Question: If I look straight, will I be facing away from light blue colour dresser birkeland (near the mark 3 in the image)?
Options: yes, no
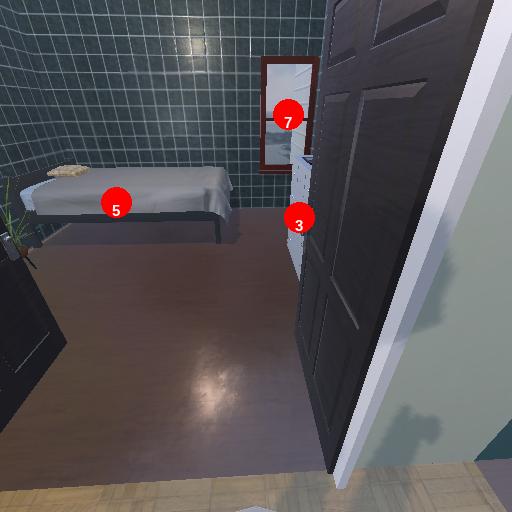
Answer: yes